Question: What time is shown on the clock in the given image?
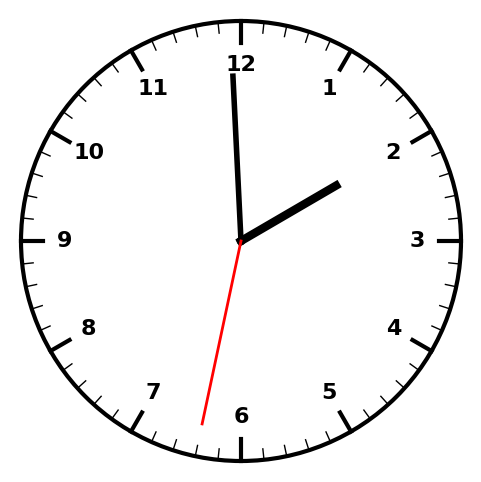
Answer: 01:59:32